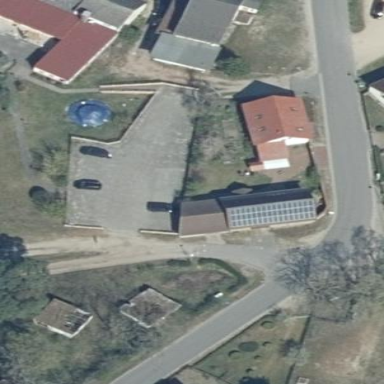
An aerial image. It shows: Parking area with cobblestone surface.